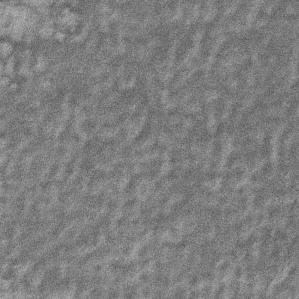
Label: frost